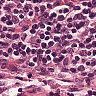
Metastatic tissue present: no